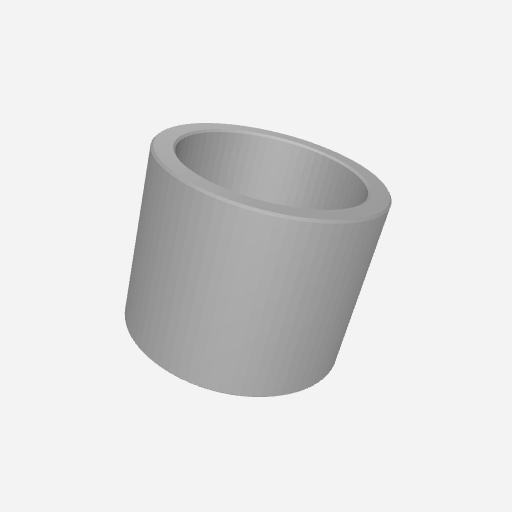
Part: Spacer8ID10OD8